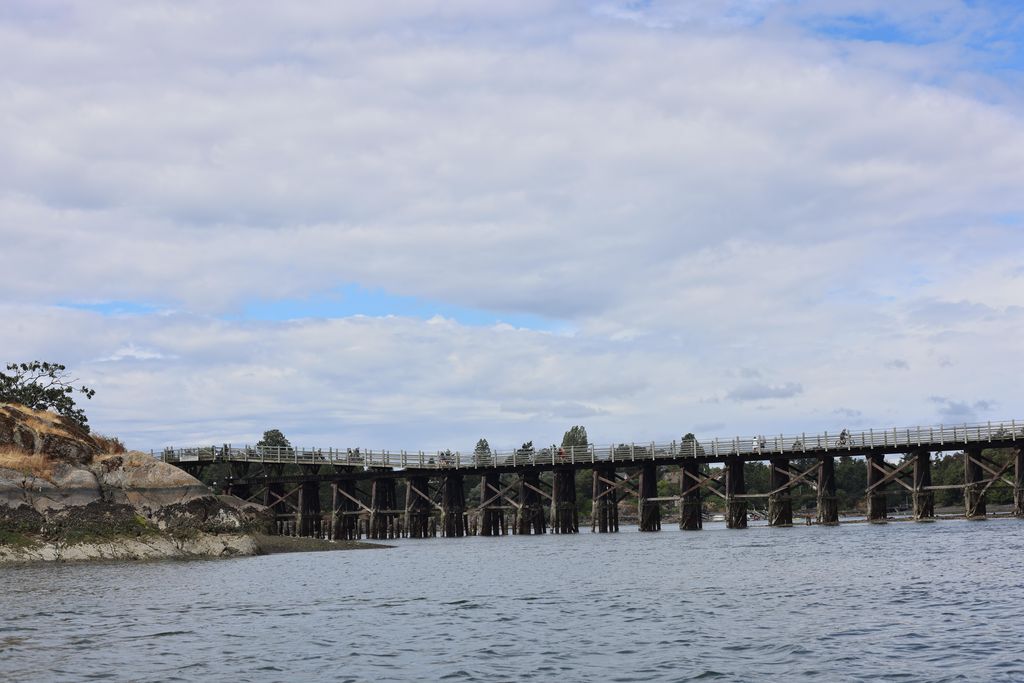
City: victoria